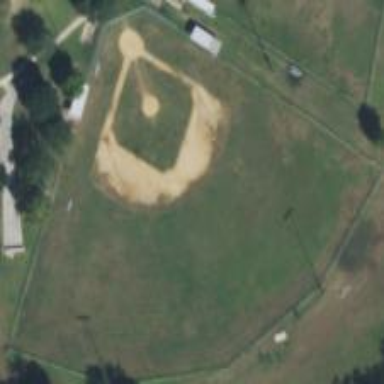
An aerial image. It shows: Baseball pitch for leisure land.